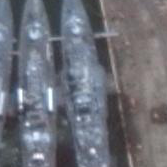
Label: combat